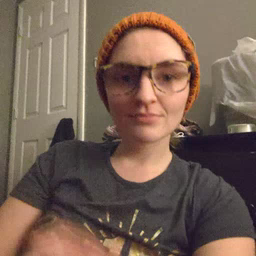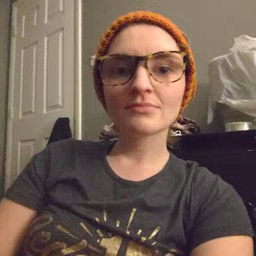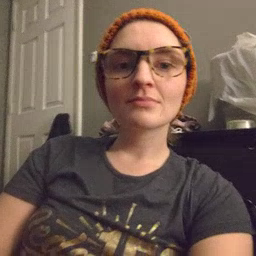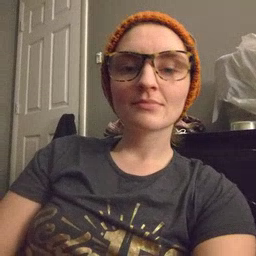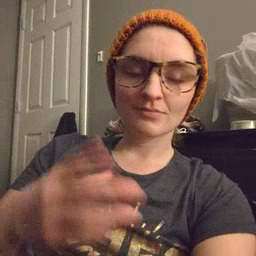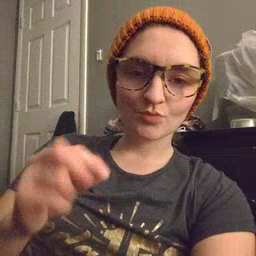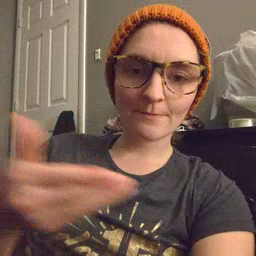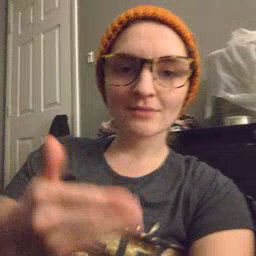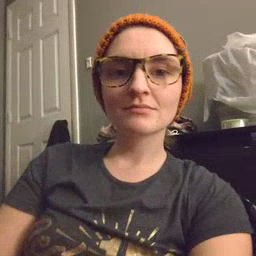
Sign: puppy